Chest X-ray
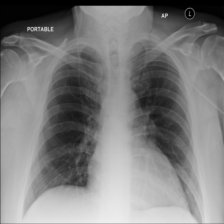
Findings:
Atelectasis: negative
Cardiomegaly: negative
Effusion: negative
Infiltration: negative
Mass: negative
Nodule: negative
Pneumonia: negative
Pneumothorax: negative
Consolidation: negative
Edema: negative
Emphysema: negative
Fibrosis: negative
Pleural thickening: negative
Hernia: negative